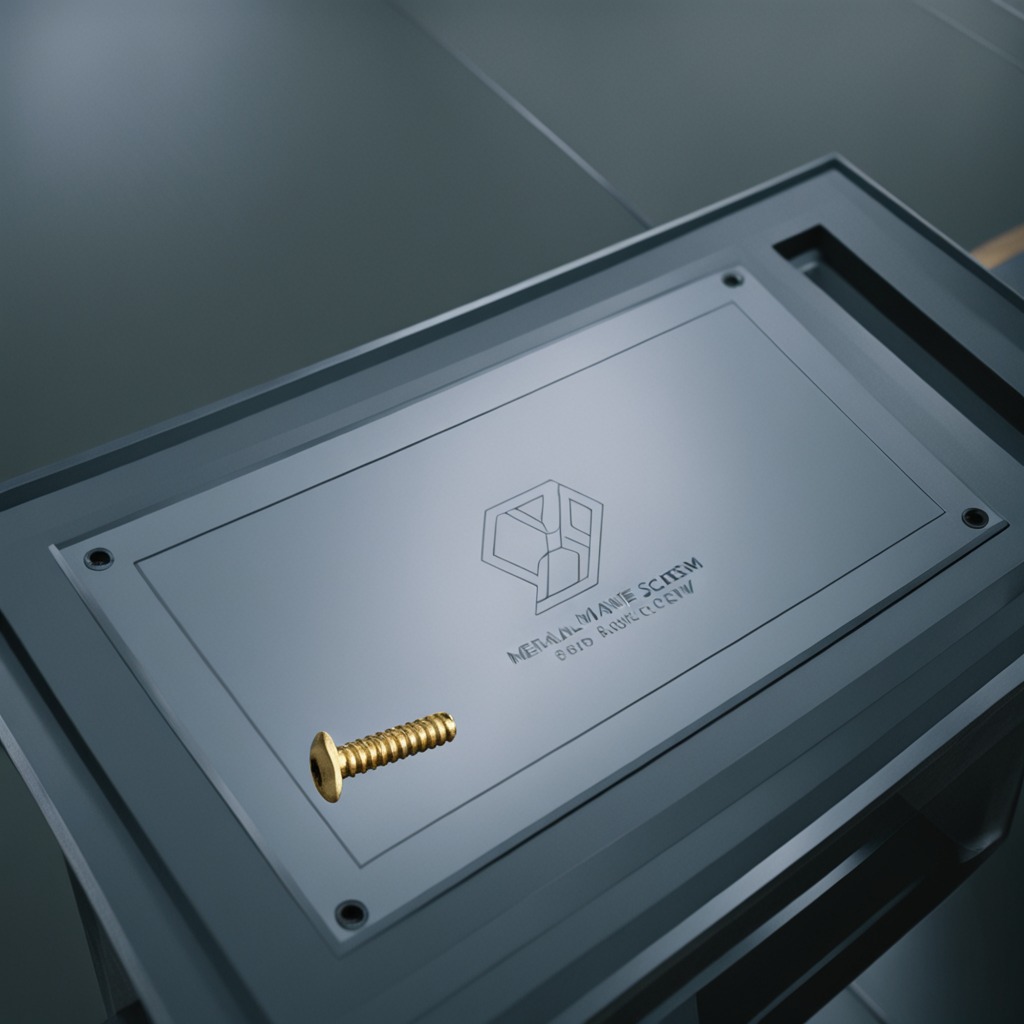
A metal screw lies on the toolbox surface in the airplane hangar workshop 8K.